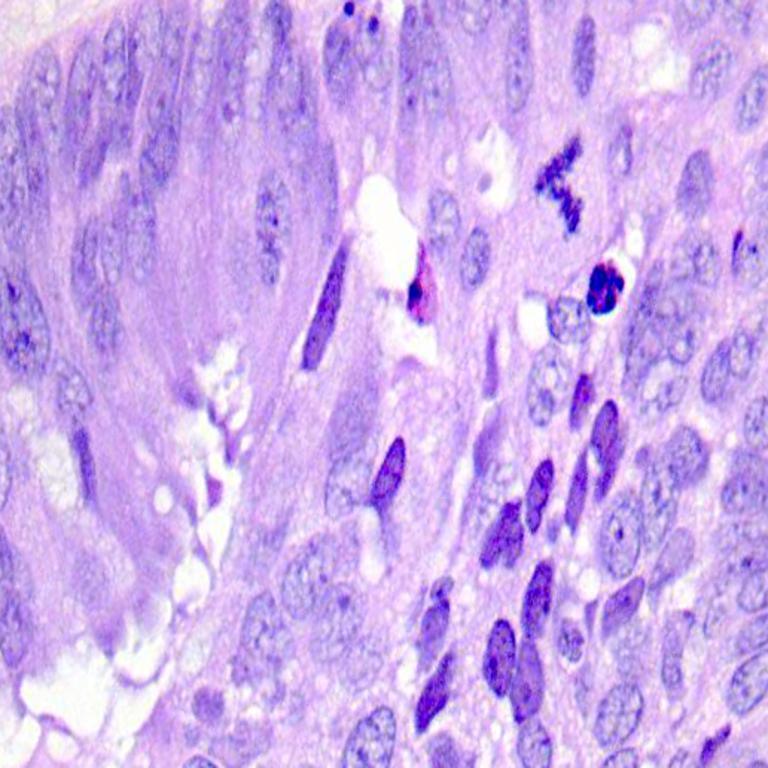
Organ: colon
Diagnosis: adenocarcinomas